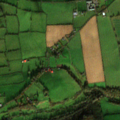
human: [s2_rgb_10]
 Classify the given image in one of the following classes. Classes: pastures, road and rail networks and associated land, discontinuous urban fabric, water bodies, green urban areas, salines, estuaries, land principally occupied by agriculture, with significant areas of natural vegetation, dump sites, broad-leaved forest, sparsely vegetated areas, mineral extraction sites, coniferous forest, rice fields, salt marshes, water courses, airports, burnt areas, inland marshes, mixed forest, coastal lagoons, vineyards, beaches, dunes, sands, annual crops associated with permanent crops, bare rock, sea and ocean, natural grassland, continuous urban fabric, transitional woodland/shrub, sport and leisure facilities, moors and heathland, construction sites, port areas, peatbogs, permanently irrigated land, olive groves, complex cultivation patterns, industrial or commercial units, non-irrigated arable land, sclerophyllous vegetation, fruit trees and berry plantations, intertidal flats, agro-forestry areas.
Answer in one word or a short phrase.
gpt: non-irrigated arable land, pastures